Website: lowes
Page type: payment
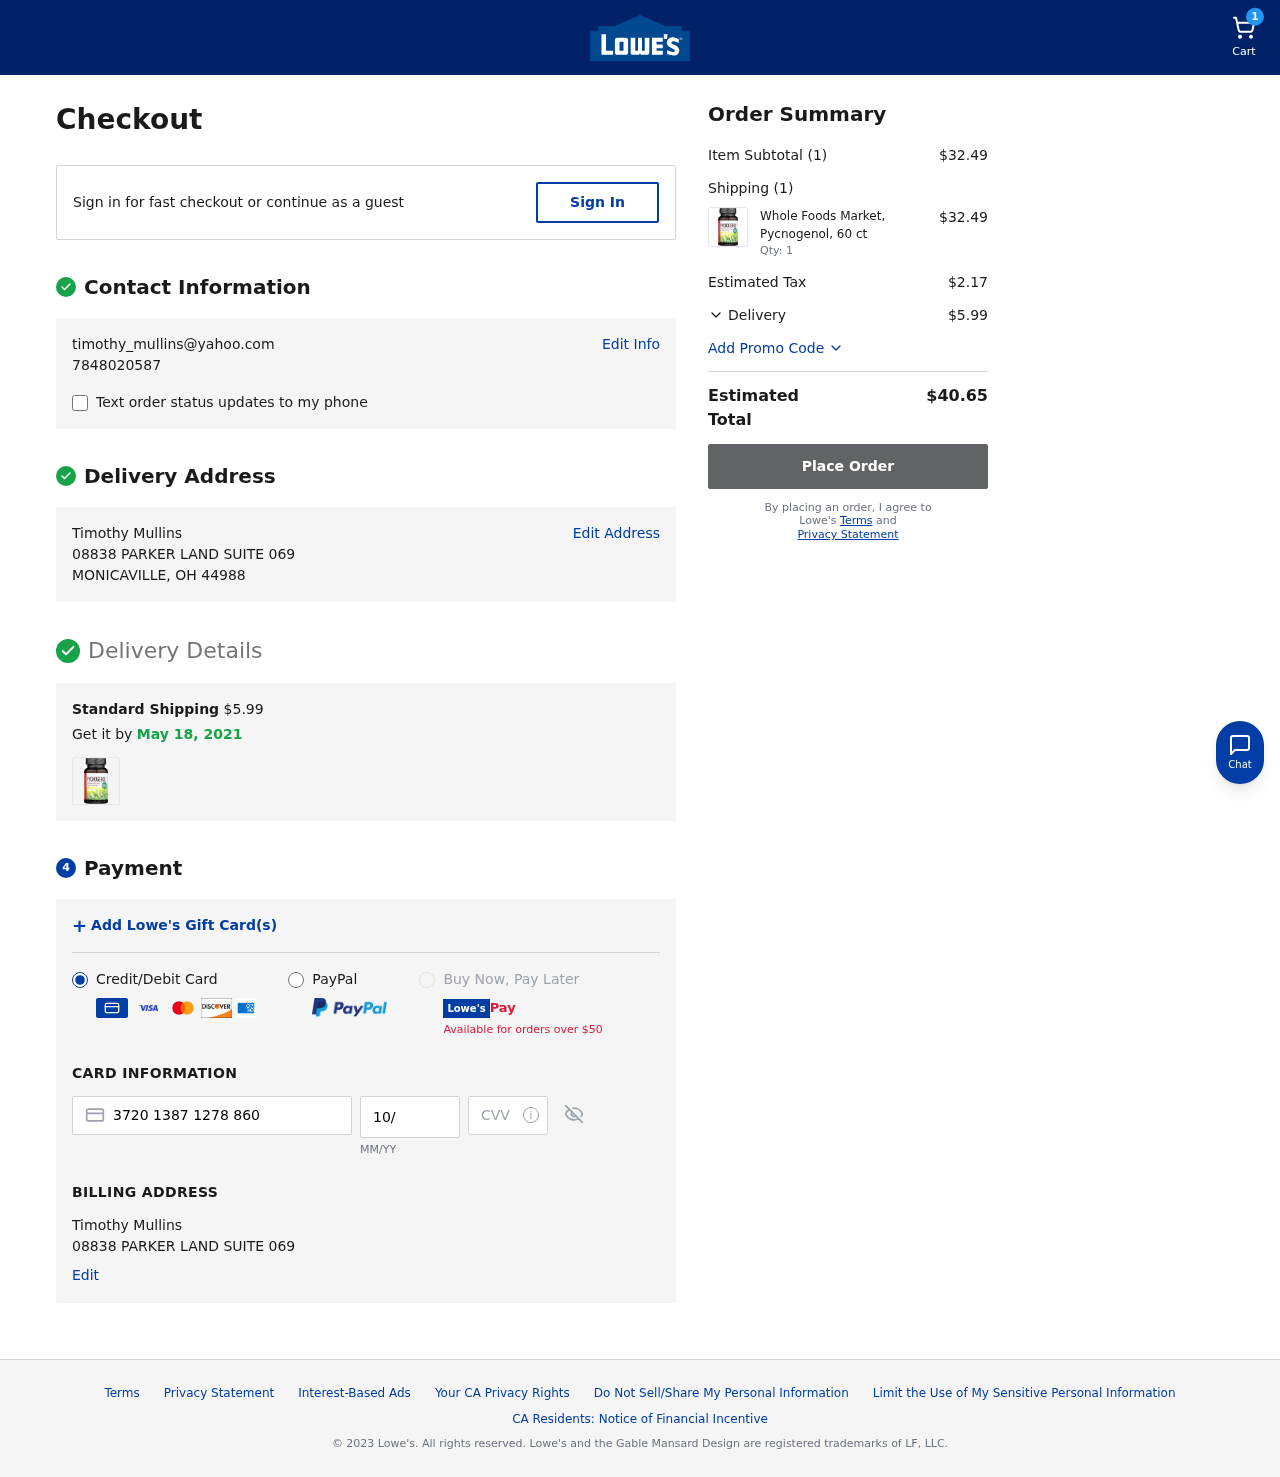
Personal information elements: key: PII_CARD_CVV
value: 2544
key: PII_CARD_EXPIRY
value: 10/27
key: PII_CARD_NUMBER
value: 3720 1387 1278 860
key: PII_EMAIL
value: timothy_mullins@yahoo.com
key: PII_FULLNAME
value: Timothy Mullins
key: PII_FULLNAME2
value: Timothy Mullins
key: PII_PHONE
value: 7848020587
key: PII_STREET
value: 08838 PARKER LAND SUITE 069
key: PII_STREET2
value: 08838 PARKER LAND SUITE 069
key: PII_CITY_STATE_ZIP
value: MONICAVILLE, OH 44988
Product elements: key: PRODUCT1_NAME
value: Whole Foods Market, Pycnogenol, 60 ct
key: PRODUCT1_PRICE
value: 32.49
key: PRODUCT1_QUANTITY
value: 1
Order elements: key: ORDER_NUM_ITEMS
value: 1
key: ORDER_SHIPPING_COST
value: $5.99
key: ORDER_DELIVERY_DATE
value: May 18, 2021
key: ORDER_SUBTOTAL
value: $32.49
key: ORDER_NUM_ITEMS2
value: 1
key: ORDER_TAX
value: $2.17
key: ORDER_SHIPPING_COST2
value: $5.99
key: ORDER_TOTAL
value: $40.65